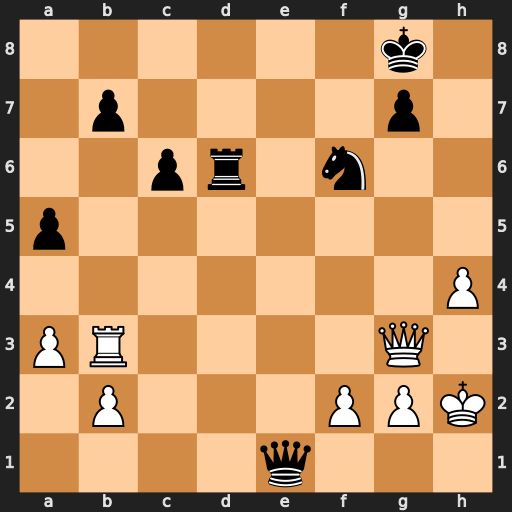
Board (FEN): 6k1/1p4p1/2pr1n2/p7/7P/PR4Q1/1P3PPK/4q3
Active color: w
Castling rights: -
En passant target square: -
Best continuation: Qxd6 Ng4+ Kg3